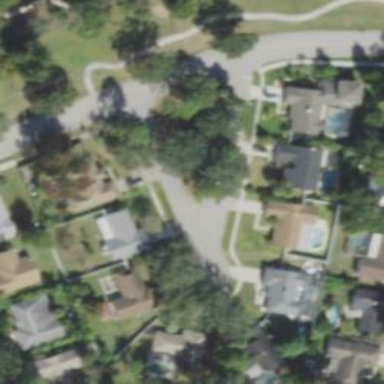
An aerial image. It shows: Residential road with sidewalk on the left.